Question: I used the command which lists the following versions
- -
Then I used the command to use the verion 0.10.33.
Then used the command to see the version being used, but I see the same version v0.12.6 running.
The output is below in the picture:

I use NVMW windows version. I ran the command in the directory where I have the source code which is a GIT repository.
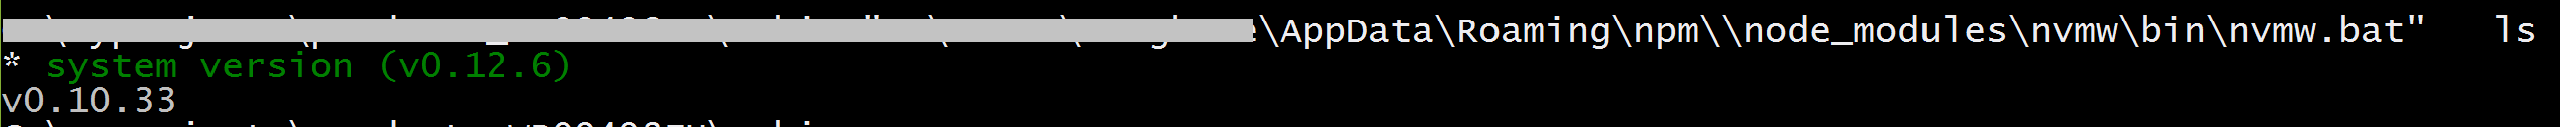
Answer: I found out from their <URL> that nvmw does not work in windows powershell. It works in a windows command prompt.